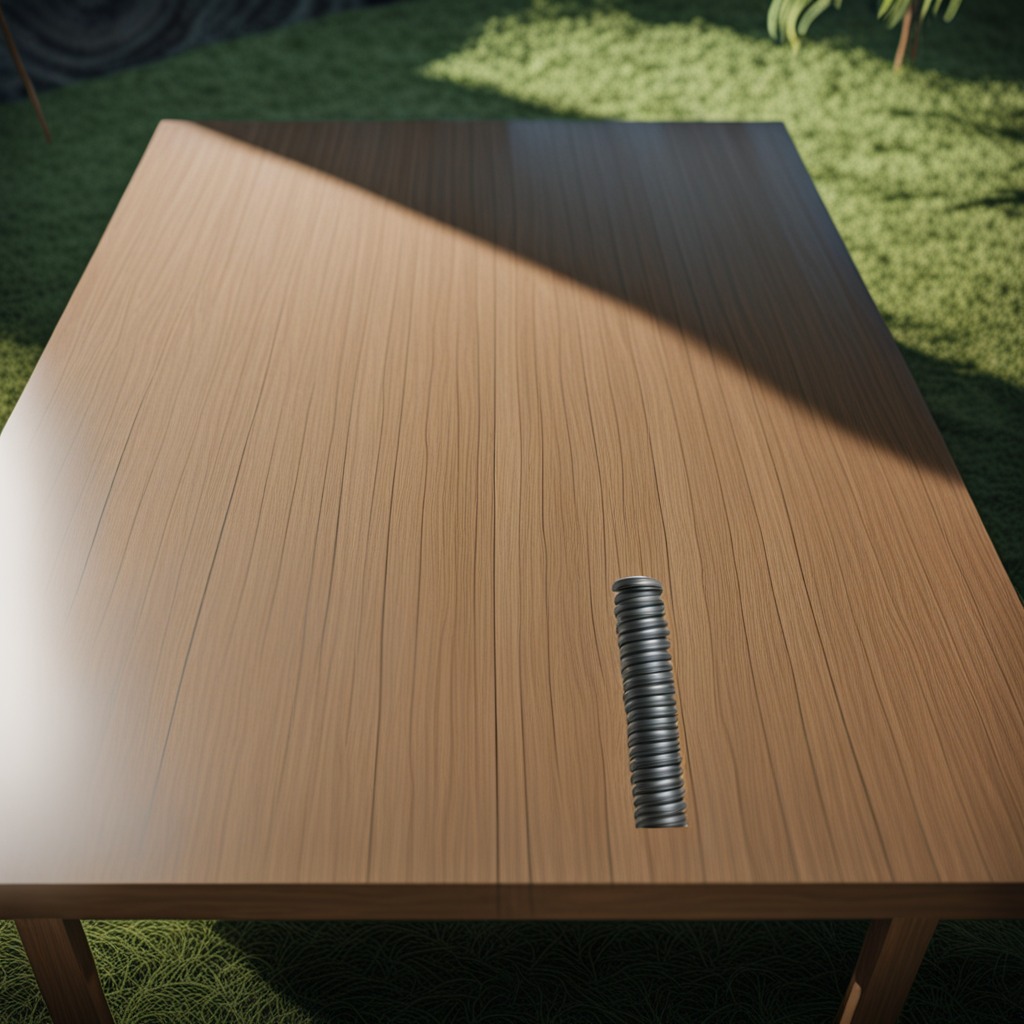
A coiled metal spring is lying on a wooden table.